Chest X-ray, PA view. Patient: 46 years old, sex F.
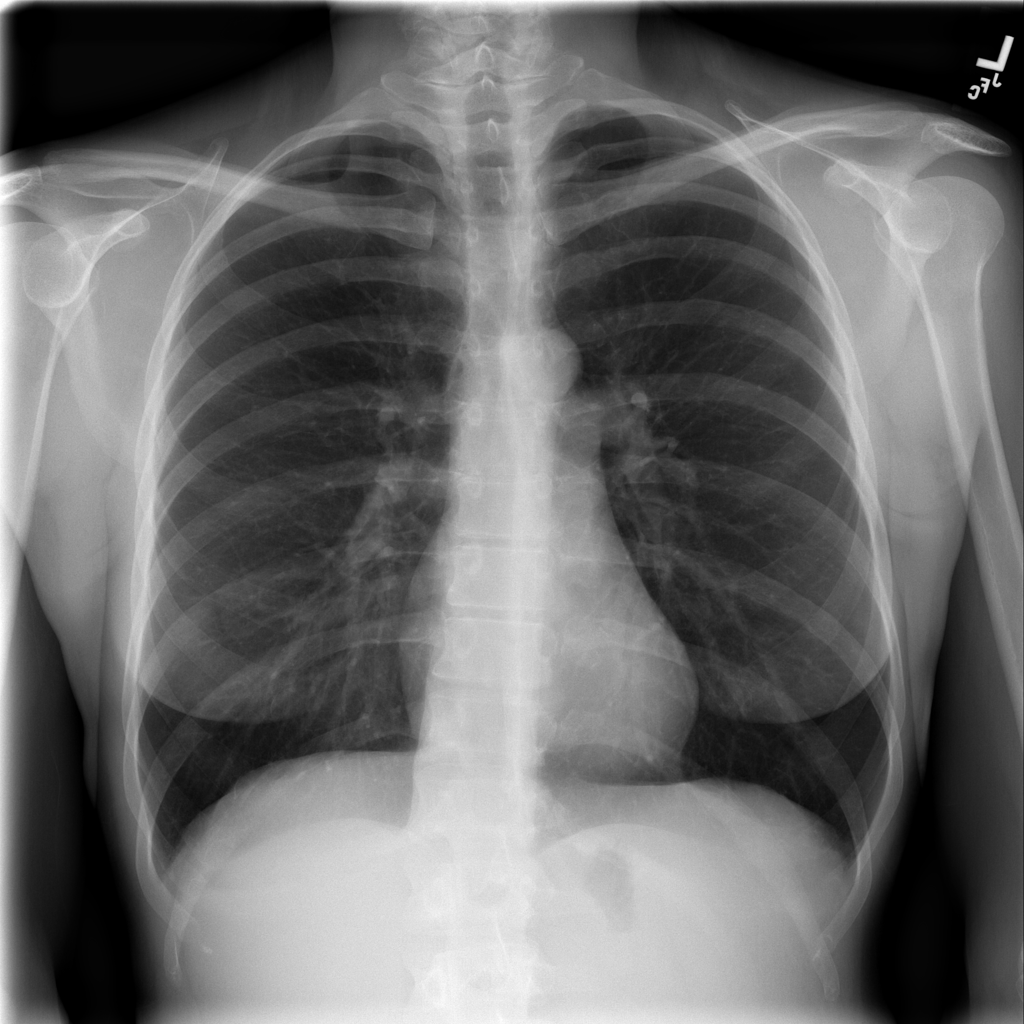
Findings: No Finding